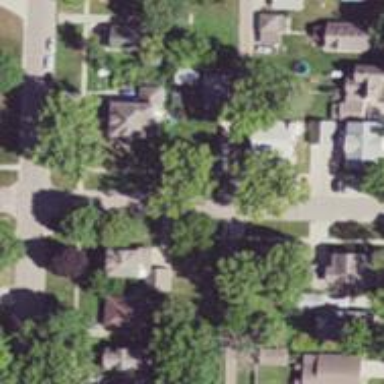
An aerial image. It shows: Alley classified as service road.